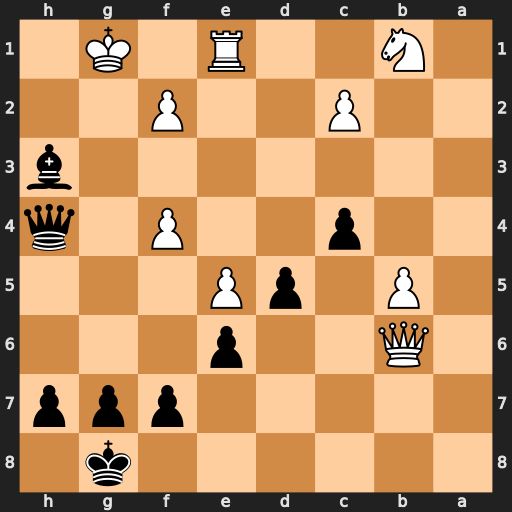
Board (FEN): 6k1/5ppp/1Q2p3/1P1pP3/2p2P1q/7b/2P2P2/1N2R1K1
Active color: b
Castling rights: -
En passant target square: -
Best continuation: Qg4+ Kh2 Qg2#